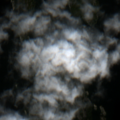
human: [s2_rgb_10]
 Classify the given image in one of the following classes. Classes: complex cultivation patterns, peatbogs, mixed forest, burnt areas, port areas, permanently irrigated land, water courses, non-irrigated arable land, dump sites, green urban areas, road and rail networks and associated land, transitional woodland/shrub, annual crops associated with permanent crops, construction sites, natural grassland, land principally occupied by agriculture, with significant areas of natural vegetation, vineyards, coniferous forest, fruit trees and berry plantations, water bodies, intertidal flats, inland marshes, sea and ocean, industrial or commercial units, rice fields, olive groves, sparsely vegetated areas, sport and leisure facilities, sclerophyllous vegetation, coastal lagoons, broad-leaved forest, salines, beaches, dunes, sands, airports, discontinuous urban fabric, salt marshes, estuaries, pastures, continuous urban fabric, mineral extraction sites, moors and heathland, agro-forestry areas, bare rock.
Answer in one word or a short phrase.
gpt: bare rock, sea and ocean